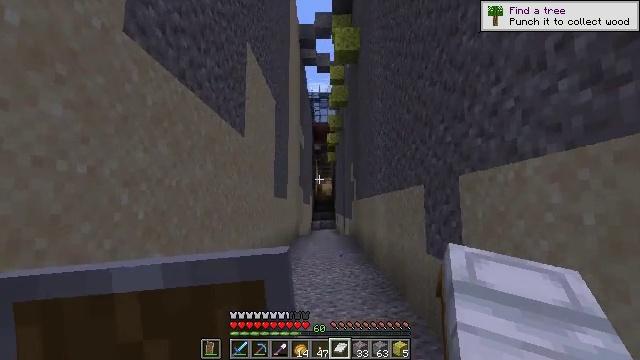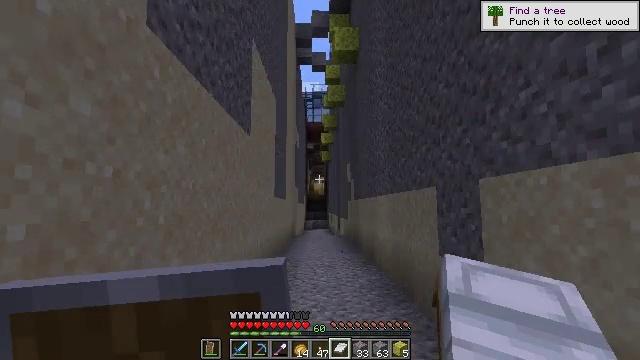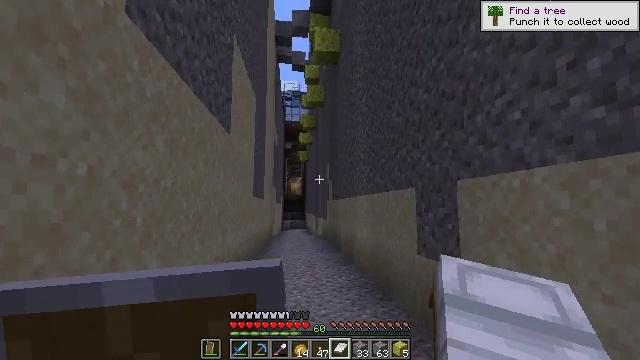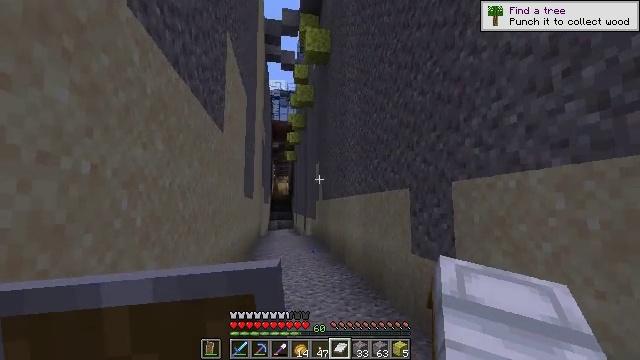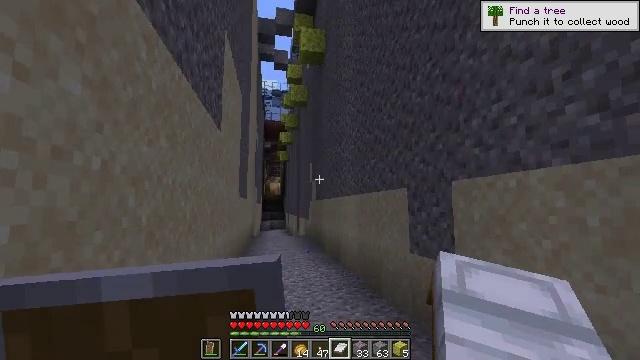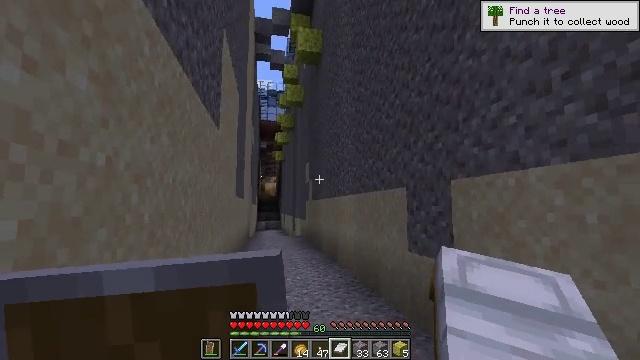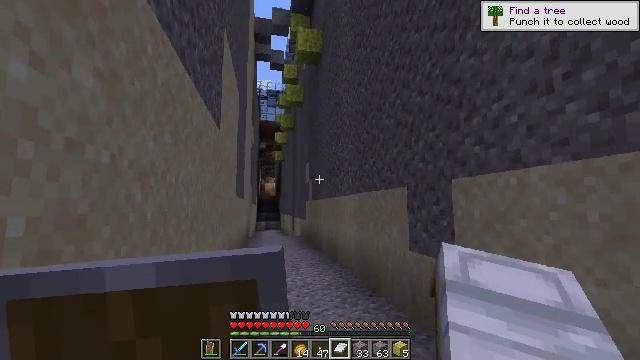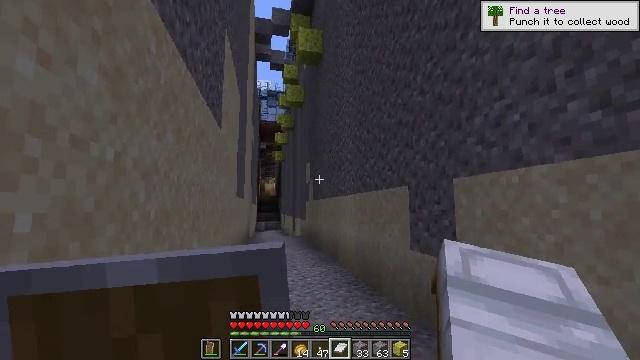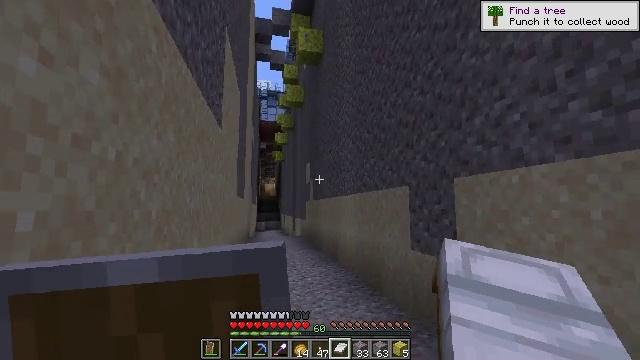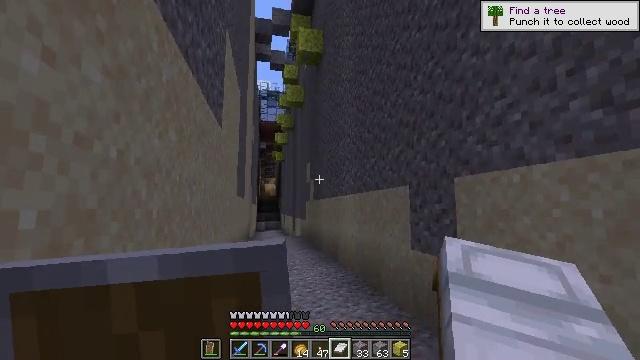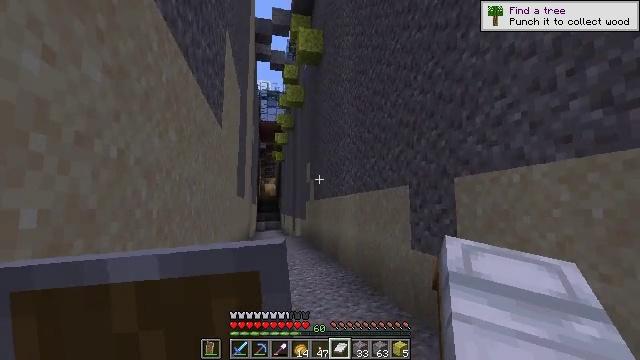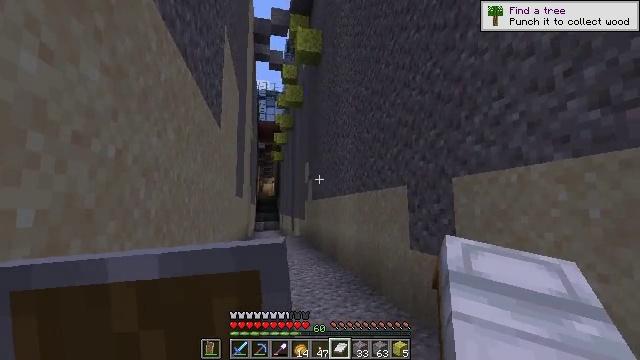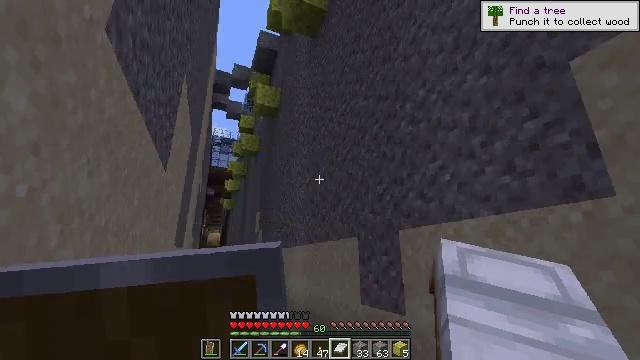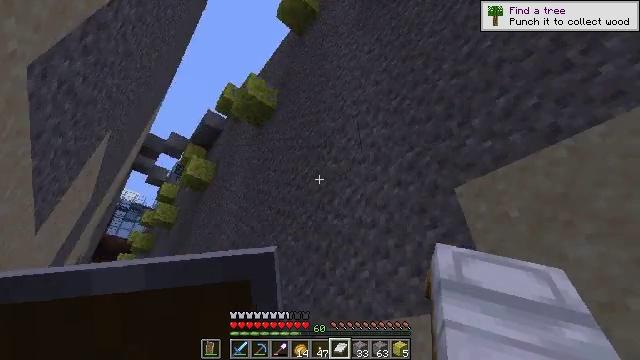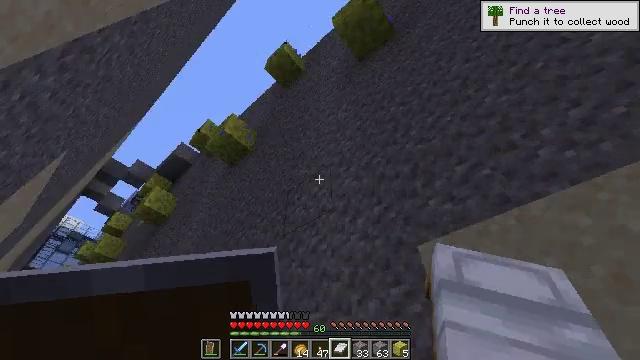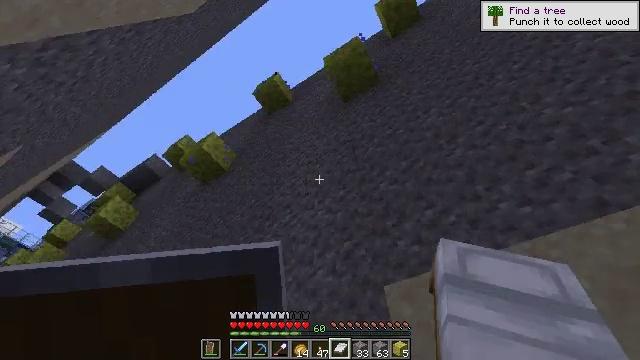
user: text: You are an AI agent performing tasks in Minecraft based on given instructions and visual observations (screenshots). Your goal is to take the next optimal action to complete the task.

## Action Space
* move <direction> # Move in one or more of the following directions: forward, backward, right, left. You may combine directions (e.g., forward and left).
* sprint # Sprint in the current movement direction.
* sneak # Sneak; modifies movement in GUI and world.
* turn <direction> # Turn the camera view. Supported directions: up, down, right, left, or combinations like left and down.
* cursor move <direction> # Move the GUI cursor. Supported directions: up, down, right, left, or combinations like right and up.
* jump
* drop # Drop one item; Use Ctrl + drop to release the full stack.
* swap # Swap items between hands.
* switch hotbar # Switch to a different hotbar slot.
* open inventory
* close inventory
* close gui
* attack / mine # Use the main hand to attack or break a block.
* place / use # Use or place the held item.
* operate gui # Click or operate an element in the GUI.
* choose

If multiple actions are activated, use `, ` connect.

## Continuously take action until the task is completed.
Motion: motion action
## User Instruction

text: Collect clay by holding down the left mouse button.
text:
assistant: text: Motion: move left, turn right
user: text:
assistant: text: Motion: move left, turn right
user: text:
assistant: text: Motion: turn right
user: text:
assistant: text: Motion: turn right
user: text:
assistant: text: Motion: turn right
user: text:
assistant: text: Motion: no_op
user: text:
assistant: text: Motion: no_op
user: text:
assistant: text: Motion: no_op
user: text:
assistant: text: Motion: no_op
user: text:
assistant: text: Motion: no_op
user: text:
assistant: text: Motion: no_op
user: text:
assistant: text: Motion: turn right and up
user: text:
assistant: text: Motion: turn right and up
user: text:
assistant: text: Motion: turn right and up
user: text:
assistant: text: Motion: turn right and up
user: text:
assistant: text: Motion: turn right and up
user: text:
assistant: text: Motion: turn right and up
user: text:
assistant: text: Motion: turn right and up
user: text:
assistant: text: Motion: turn right and up
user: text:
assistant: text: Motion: turn up
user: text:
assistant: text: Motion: turn down
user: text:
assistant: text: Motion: turn right
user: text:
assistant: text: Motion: turn right and down
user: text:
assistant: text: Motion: turn right and down
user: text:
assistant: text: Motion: turn right and down
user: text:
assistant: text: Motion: turn right and down
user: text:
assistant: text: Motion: turn right and down
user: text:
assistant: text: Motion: turn right and down
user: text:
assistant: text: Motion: move forward
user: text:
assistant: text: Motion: move forward